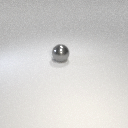
large gray metal sphere